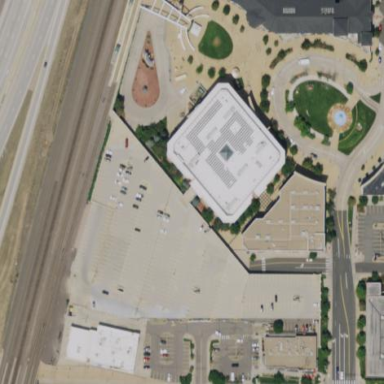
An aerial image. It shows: Courthouse building.